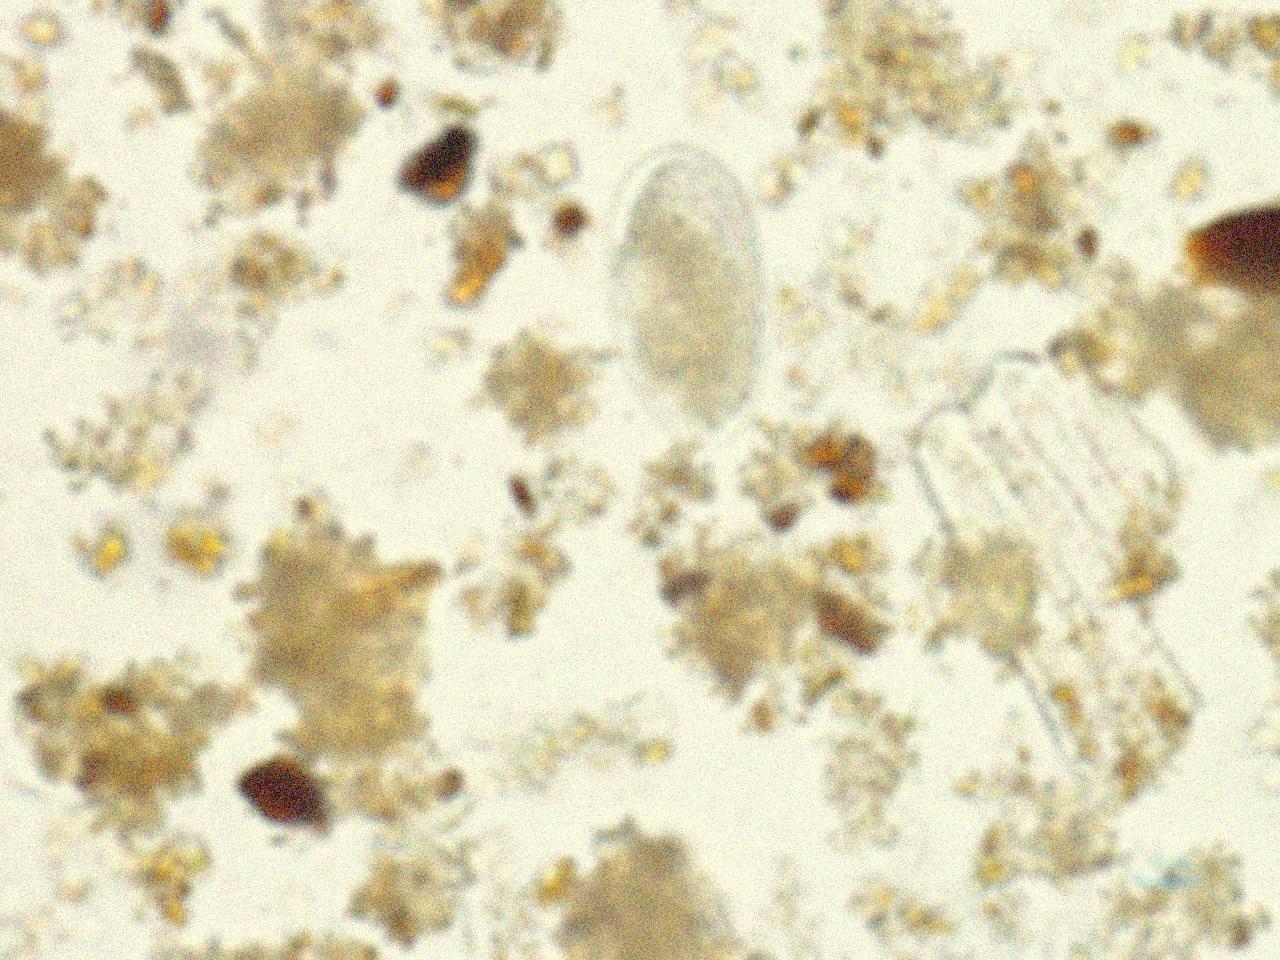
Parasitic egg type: Hookworm egg